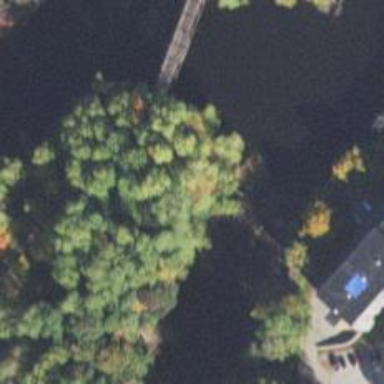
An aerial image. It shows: Path that crosses abandoned railway on bridge.